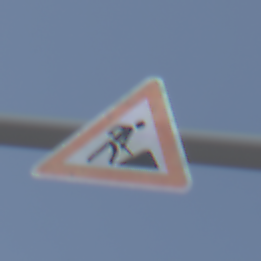
Verkehrszeichen: Arbeitsstelle
Umgebung: Outdoor, Nature
Tageszeit: MorningAfternoon
Wetter: PartlyCloudy
Licht: Natural
Jahreszeit: NotSpecified
Kontrast: HighContrast